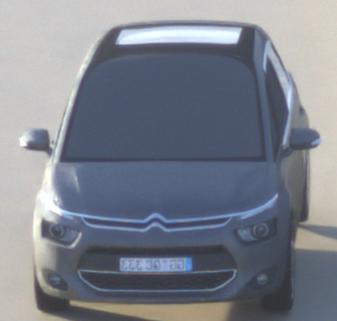
Make: Citroen
Model: Grand C4 Picasso VTi 120
Detailed model: Grand C4 Picasso (II)
Model produced from: 2013/10
Model produced until: 2015/02
Doors: 5
Color: gray
Road condition: dry road
Daytime: sunrise or sunset
Contrast: low contrast